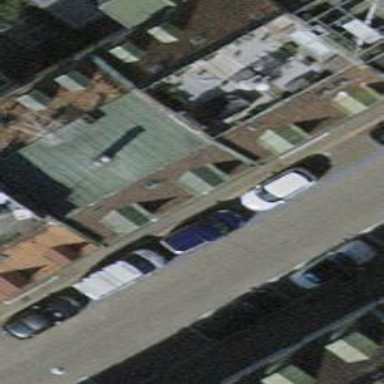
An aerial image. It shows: Parking lane area.